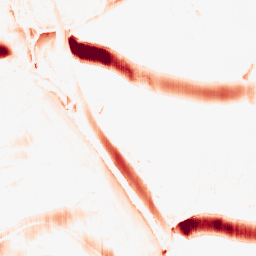
Category: morphological
Decomposition family: morphological_ellipse
Decomposition parameters: operation: opening
width: 30
height: 5
Upsampling method: fft_zeropad
Upsampling parameters: scale: 8
Upsampling scale: 8